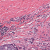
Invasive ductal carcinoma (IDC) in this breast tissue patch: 1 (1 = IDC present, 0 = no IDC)